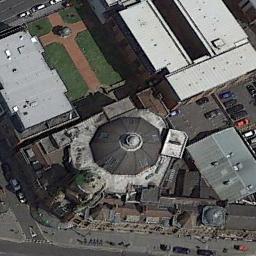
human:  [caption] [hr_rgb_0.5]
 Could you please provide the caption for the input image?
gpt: The church with a circular pointed tower and a cross-shaped road is behind the church .

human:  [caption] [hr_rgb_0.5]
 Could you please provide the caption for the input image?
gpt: A cathedral with a gray roof, The main house in the middle of the church has a white dome, And there are several buildings and roads and trees and lawns around the church .

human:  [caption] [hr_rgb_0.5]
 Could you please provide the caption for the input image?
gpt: There is a church with a blue circular roof between a parking lot and the road .

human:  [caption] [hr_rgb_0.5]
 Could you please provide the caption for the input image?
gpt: This is a church, Surrounded by many lush trees .

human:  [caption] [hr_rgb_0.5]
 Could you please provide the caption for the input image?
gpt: Many cars are near the church .